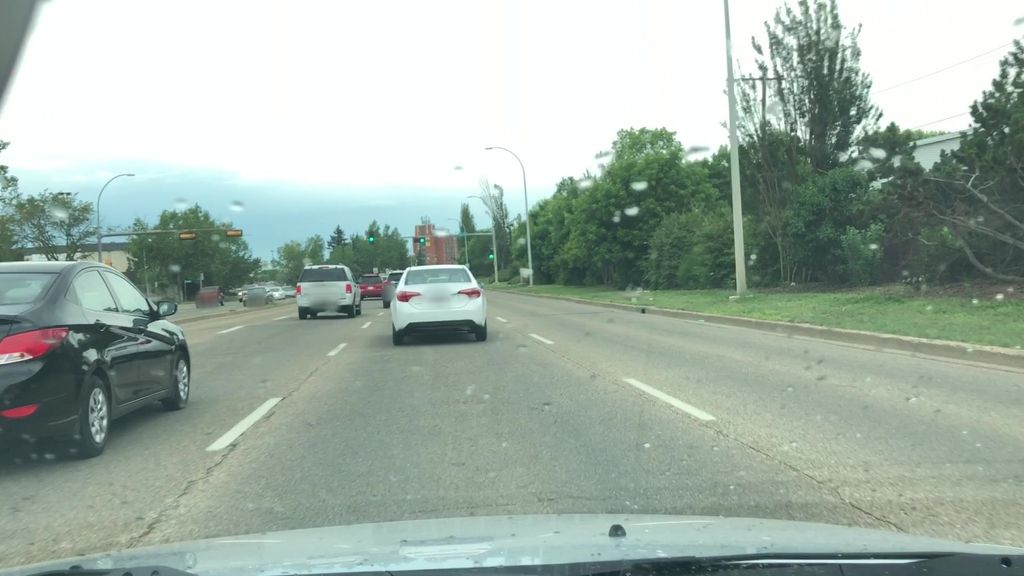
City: edmonton